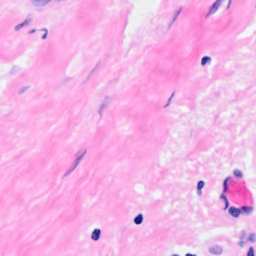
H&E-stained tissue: Breast